Brain MRI, t1w sequence, axial 2D slice.
Patient: age 45, sex F, weight 75 kg, height 1.65 m
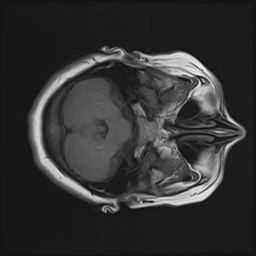